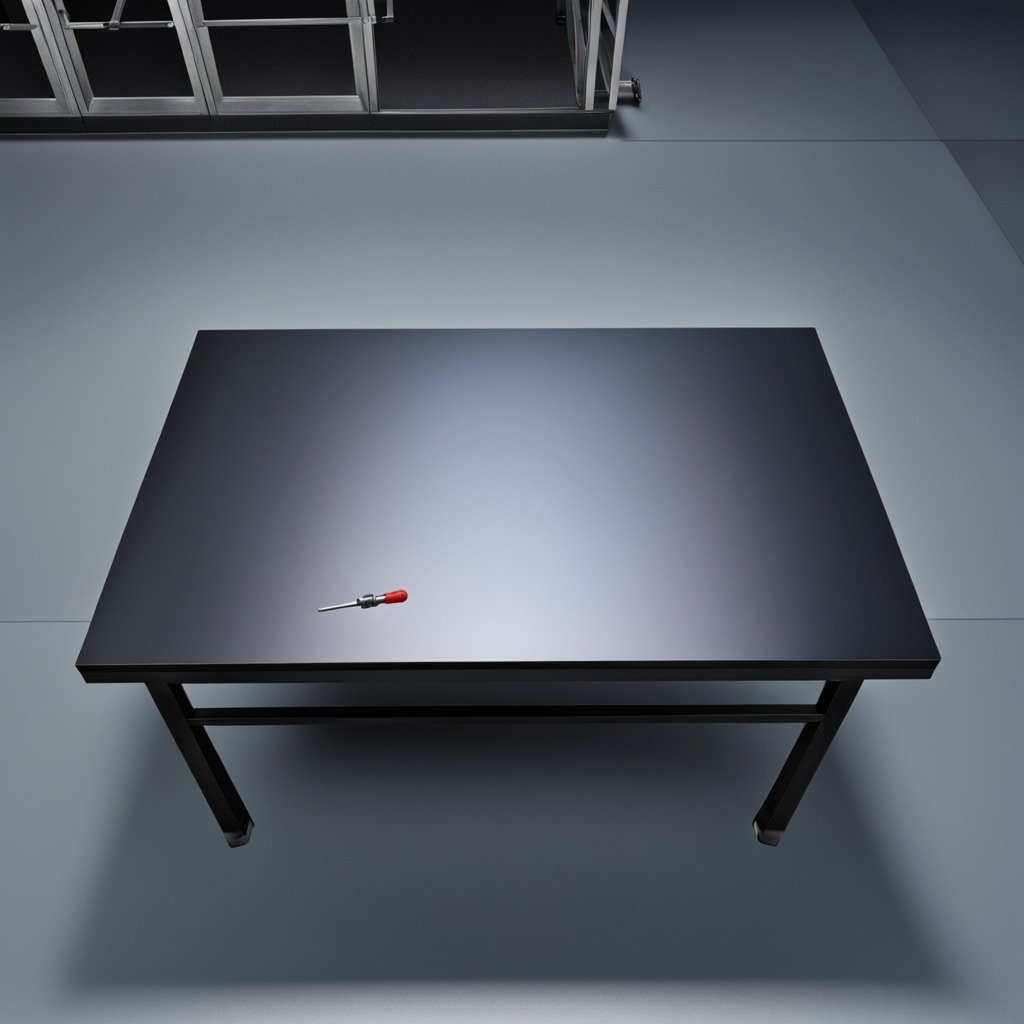
A screwdriver is lying on the tabletop.